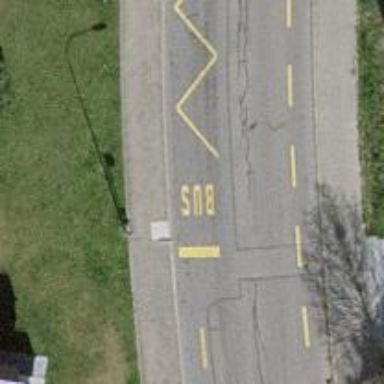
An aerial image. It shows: Bus stop with stop position for public transport.